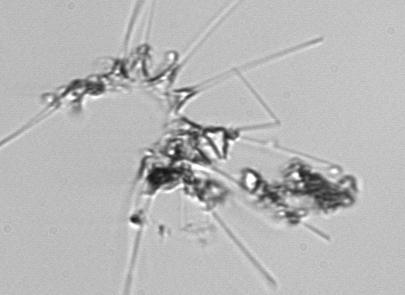
Label: Asterionellopsis_glacialis